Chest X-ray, PA view. Patient: 56 years old, sex F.
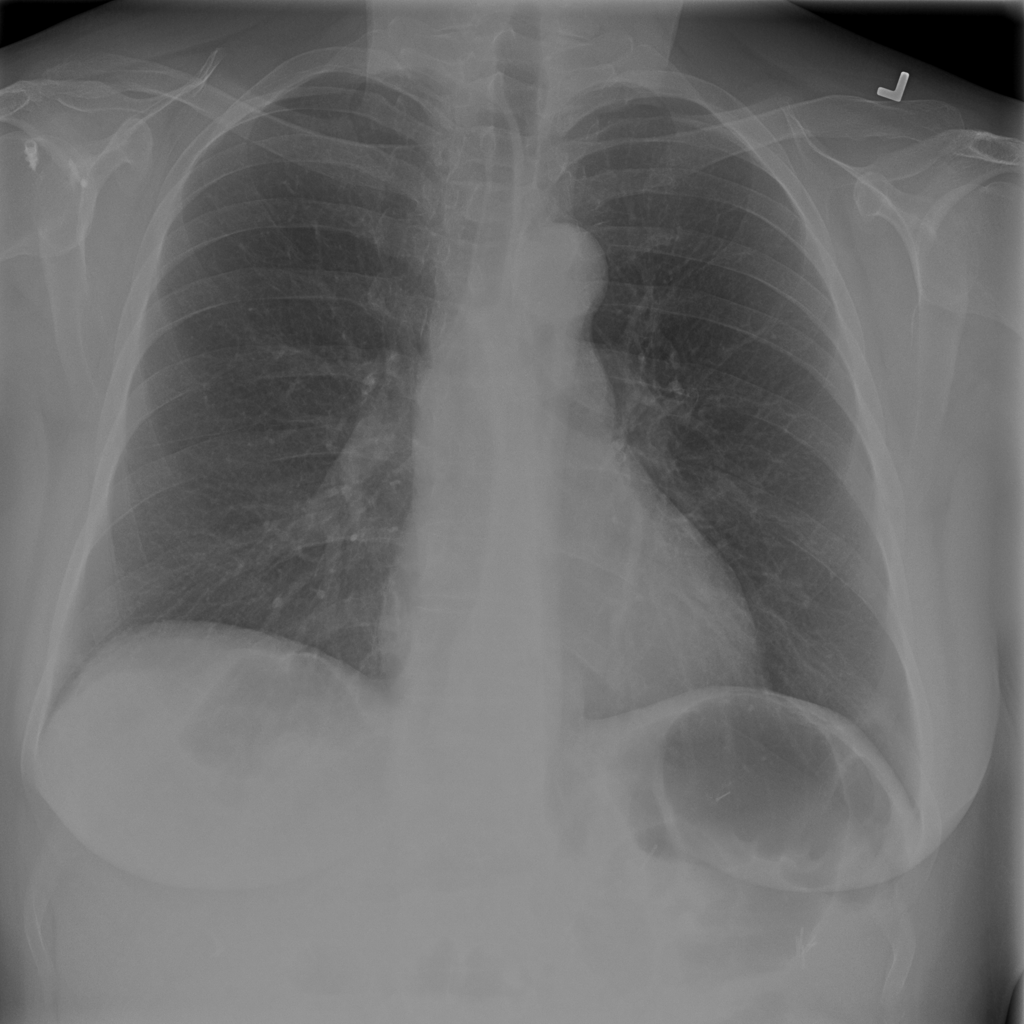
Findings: Infiltration